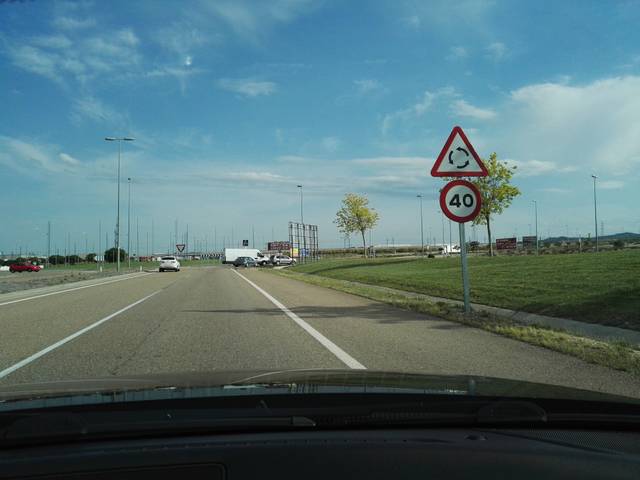
Region: Spain
Coordinates: 41.641, -0.993